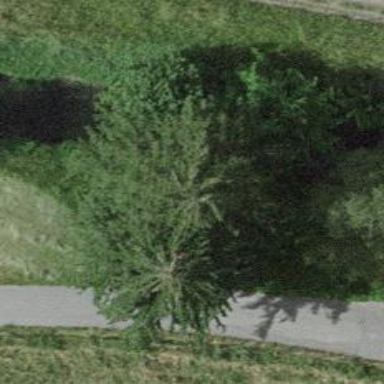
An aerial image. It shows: Needle-leaved tree in natural setting.